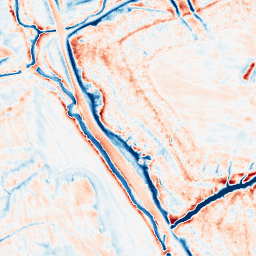
Category: edge_preserving
Decomposition family: anisotropic_diffusion
Decomposition parameters: iterations: 50
kappa: 10
gamma: 0.15
Upsampling method: cubic_catmull_rom
Upsampling parameters: scale: 4
Upsampling scale: 4